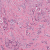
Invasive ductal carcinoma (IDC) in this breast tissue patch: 1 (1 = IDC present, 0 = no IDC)